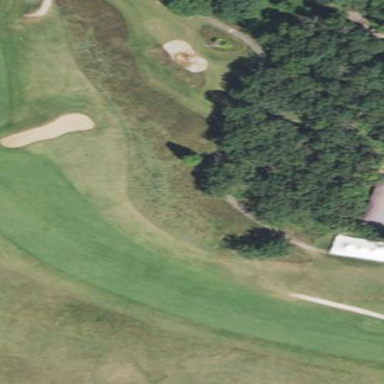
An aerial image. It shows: Rough grassy area used for golf.